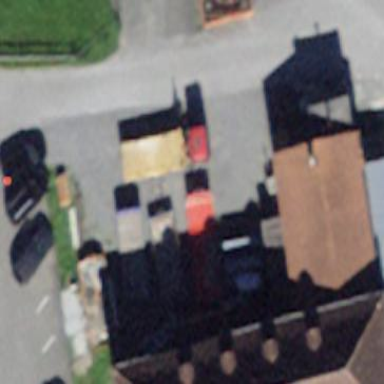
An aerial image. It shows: Barn.